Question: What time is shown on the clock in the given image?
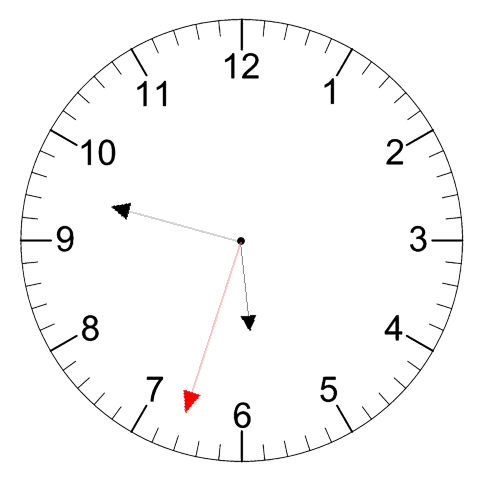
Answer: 05:47:33